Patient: sex M, age 28
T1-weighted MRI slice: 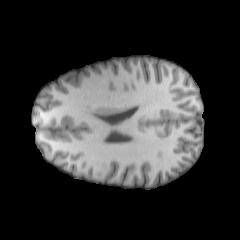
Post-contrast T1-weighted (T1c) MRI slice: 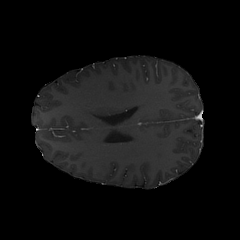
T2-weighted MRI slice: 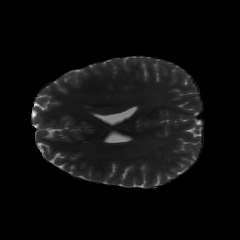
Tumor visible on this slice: no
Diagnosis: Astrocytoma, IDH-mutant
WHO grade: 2